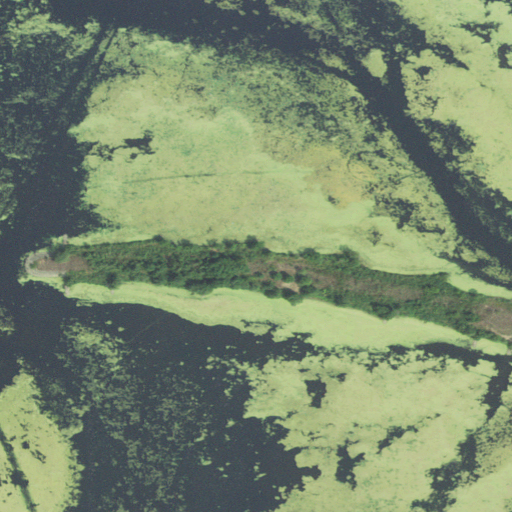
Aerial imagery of island in Wisconsin named Pasque Island containing open water and herbaceous wetlands